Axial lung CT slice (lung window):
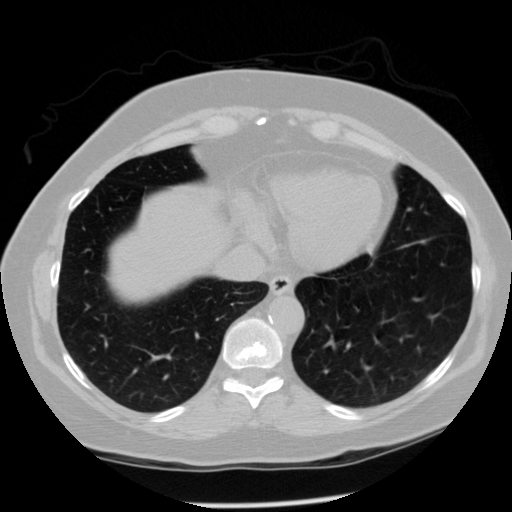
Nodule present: no